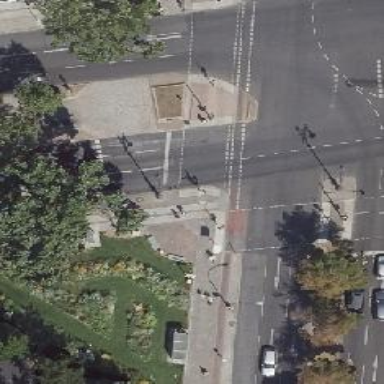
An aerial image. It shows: Secondary road with asphalt surface. There is cycleway on the right shared with buses.